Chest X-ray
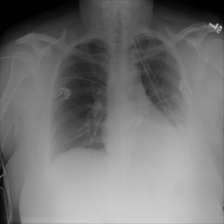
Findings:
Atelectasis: positive
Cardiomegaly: negative
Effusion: negative
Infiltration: negative
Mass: negative
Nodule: negative
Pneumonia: negative
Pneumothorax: negative
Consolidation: negative
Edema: negative
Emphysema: negative
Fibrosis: negative
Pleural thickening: negative
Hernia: negative